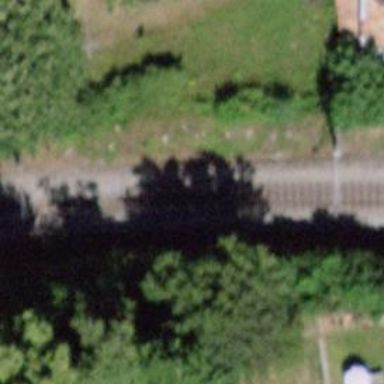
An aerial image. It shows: Narrow-gauge railway with electrified contact line.